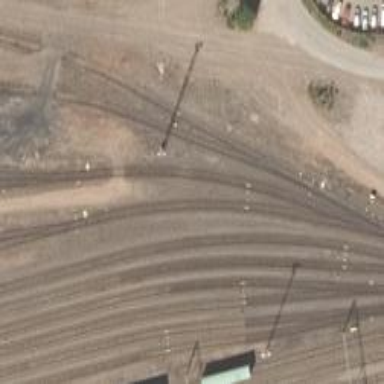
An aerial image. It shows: Railway yard.